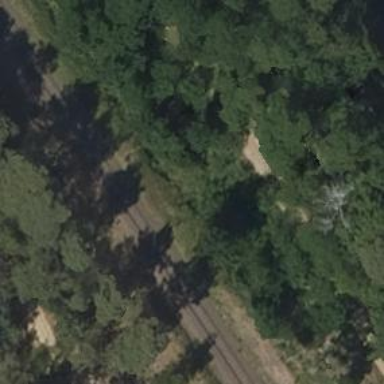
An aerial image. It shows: Railway milestone.